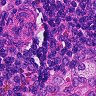
Metastatic tissue present: no